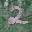
Label: 2